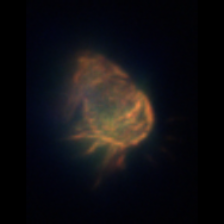
Taxon: Ciliates
Group: Other